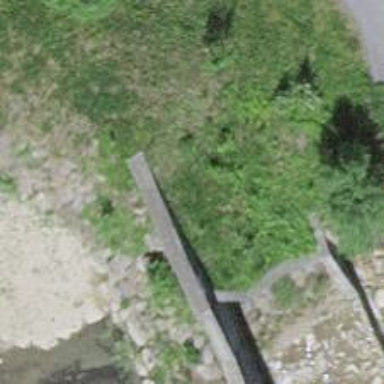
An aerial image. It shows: Retaining wall.